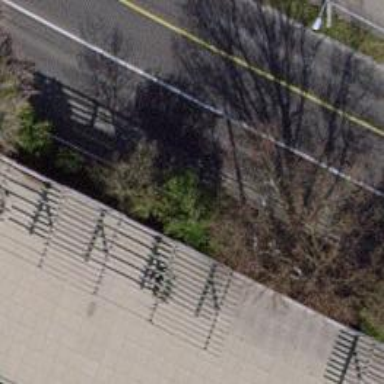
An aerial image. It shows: Avenue lined with trees.